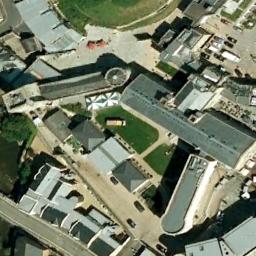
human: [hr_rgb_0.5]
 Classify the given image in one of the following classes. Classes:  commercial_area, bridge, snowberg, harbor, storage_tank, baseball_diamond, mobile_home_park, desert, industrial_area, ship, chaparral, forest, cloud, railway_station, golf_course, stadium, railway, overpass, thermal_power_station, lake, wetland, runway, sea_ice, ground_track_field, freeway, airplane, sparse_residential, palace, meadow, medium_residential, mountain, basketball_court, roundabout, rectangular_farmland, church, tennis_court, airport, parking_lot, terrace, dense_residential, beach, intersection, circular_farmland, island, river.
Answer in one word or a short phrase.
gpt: palace